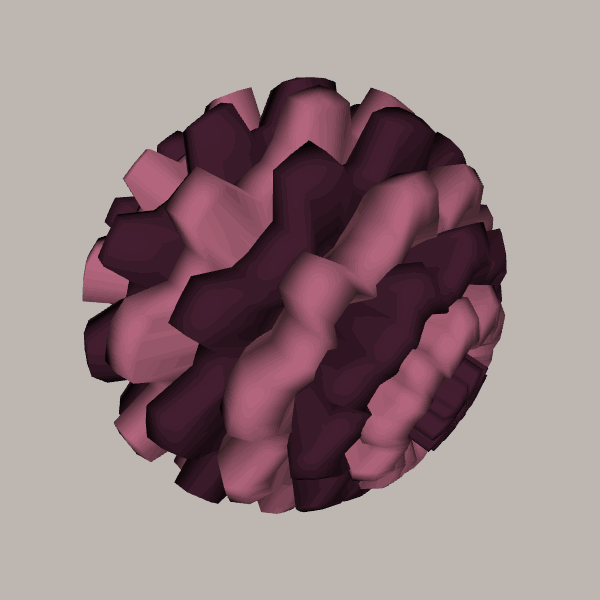
Background: light